Brain MRI, t1w sequence, axial 2D slice.
Patient: age 39, sex M, weight 95 kg, height 1.95 m
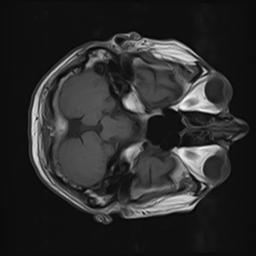